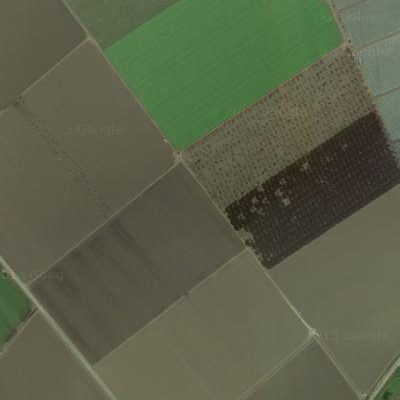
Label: bField